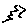
Label: zigzag